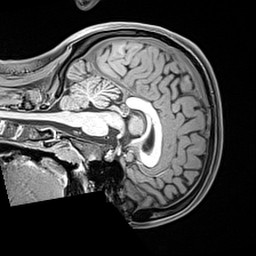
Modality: T1w
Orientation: sagittal
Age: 22
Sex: female
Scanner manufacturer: siemens
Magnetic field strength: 3 T
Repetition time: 2.4 s
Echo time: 0.00217 s